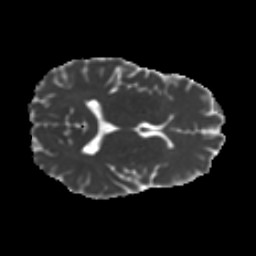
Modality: MD
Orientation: axial
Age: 29
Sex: male
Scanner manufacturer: ge
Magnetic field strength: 3 T
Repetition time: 7.8 s
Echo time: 0.0611 s